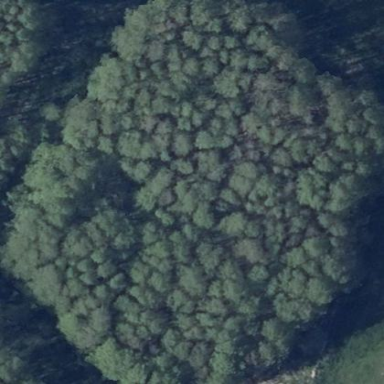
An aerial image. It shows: Forest area.